Question: I want to know how many shared preference in my shared preferences which are found in the file explorer by coding , is there any method to return the total number of shared preferences ?

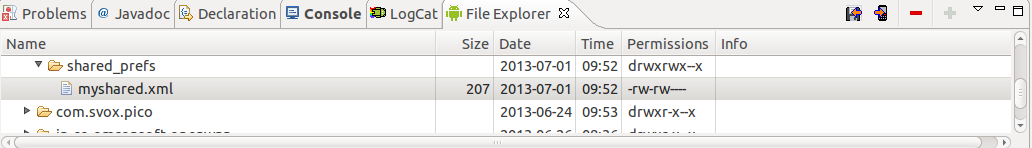
Answer: To get the number of entries you can use
'''
sharedPreferencesInstance.getAll().size()
'''
To retrieve all the keys you stored previously you can use 'keySet()', as shown in the following snippet:
'''
SharedPreferences prefs = this.getSharedPreferences("myshared", Context.MODE_PRIVATE);
Map<String,?> entries = prefs.getAll();
Set<String> keys = entries.keySet();
for (String key : keys) {
}
'''